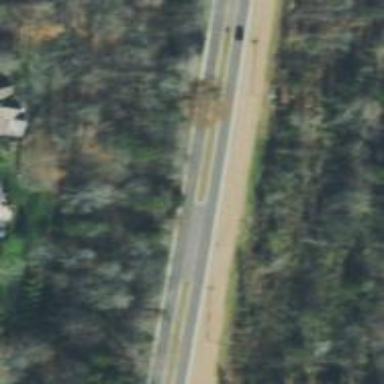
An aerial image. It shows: Asphalt road that is classified as tertiary link.